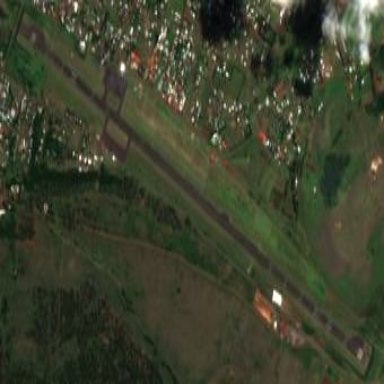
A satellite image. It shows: International aerodrome used as military airfield.